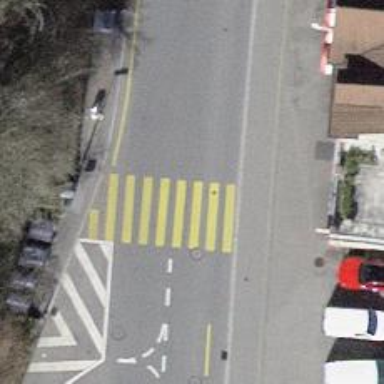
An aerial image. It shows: Marked road crossing.